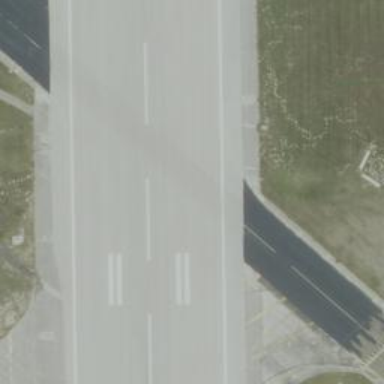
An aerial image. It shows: Runway surface made of asphalt at airport.